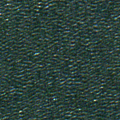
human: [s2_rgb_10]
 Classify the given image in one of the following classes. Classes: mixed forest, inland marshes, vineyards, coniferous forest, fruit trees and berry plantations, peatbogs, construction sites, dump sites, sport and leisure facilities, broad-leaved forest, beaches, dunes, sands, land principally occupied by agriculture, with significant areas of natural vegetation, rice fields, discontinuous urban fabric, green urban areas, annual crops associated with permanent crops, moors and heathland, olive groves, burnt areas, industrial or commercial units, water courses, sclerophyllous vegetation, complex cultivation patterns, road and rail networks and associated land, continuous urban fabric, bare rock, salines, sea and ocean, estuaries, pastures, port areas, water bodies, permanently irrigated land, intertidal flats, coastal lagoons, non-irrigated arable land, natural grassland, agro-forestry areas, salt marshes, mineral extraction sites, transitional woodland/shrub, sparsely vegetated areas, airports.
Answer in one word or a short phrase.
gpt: sea and ocean